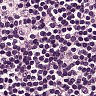
Metastatic tissue present: no